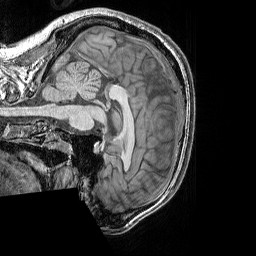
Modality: T1w
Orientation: sagittal
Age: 26
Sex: male
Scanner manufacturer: siemens
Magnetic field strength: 3 T
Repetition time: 1.9 s
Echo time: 0.00444 s